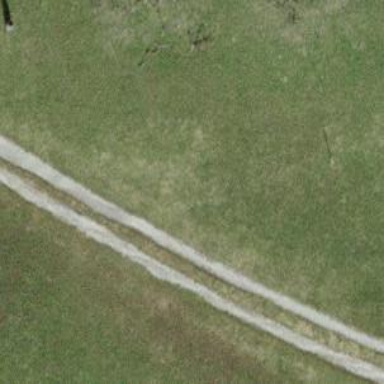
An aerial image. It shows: Gravel track.